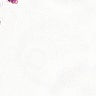
Metastatic tissue present: no